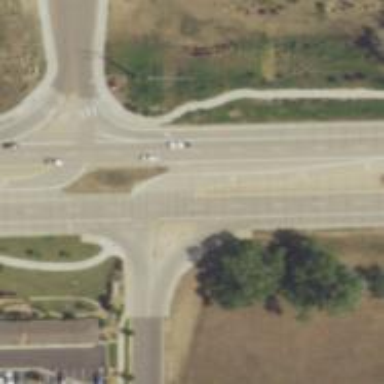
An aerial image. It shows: Footway that serves as traffic island.